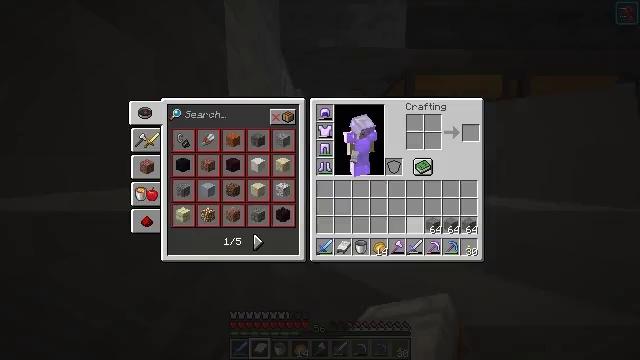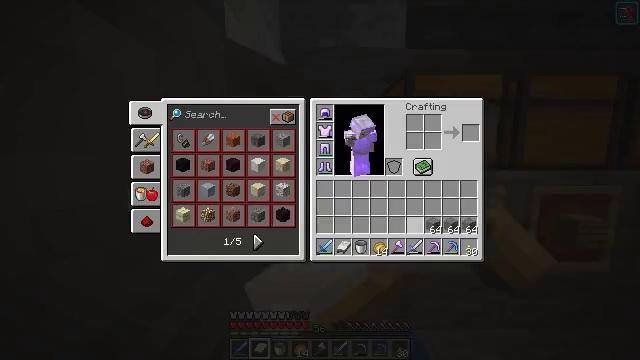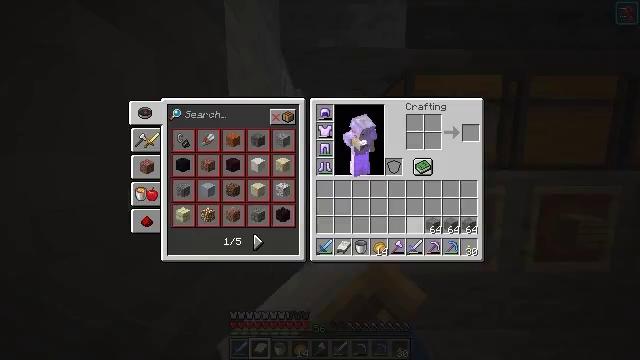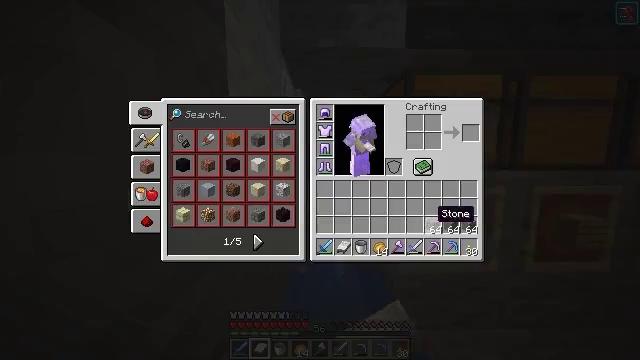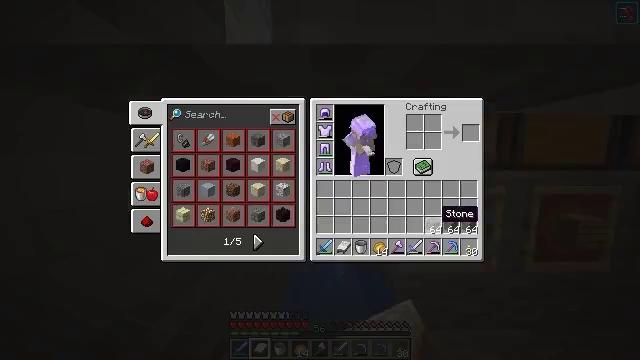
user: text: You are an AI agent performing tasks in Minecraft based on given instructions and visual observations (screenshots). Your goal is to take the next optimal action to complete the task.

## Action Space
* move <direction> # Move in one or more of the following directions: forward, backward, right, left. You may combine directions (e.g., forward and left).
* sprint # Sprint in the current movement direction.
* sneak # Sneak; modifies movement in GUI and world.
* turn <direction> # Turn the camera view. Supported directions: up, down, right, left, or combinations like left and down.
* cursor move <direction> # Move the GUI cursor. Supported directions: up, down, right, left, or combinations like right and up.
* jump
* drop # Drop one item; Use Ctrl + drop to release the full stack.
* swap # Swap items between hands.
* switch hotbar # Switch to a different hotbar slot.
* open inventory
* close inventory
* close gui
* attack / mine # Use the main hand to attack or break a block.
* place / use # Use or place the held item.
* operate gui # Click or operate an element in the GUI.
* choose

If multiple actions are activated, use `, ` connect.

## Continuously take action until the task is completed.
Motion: motion action
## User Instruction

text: Remove stone stairs from the inventory.
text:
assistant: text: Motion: sprint, drop, open gui
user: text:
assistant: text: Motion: sprint, cursor move right
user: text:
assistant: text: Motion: sprint, cursor move right
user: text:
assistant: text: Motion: sprint
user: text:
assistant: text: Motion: sprint, drop